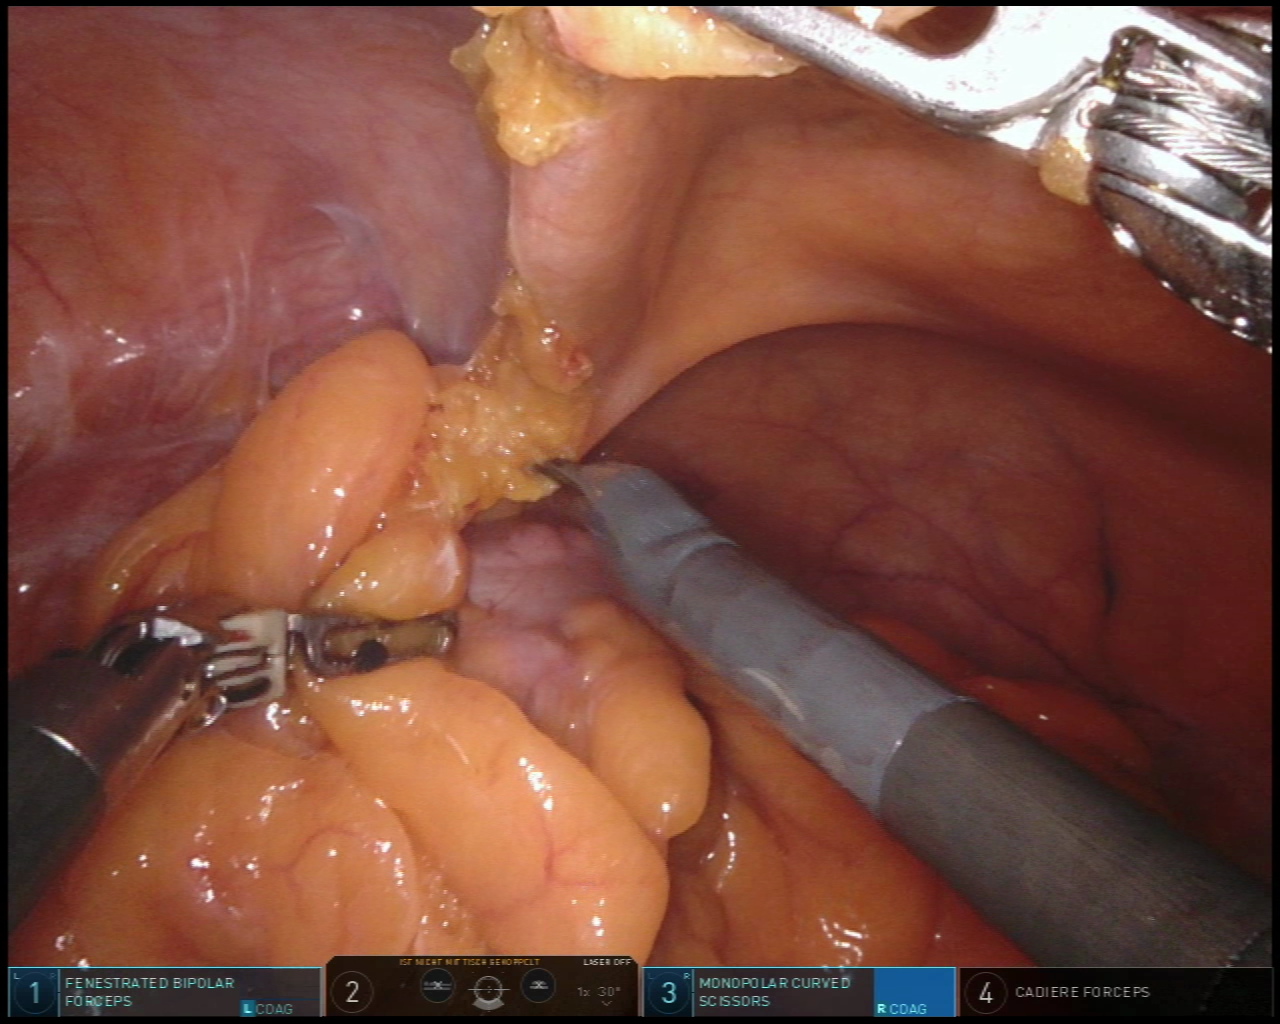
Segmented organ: abdominal_wall
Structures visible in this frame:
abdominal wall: yes
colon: yes
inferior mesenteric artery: no
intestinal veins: no
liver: no
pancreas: no
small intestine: no
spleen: no
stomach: no
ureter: no
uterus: no
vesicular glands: no